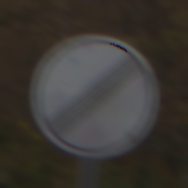
Verkehrszeichen: EndeSaemtlicherBegrenzungen
Umgebung: Outdoor, Nature
Tageszeit: Midday
Wetter: Overcast
Licht: Natural
Jahreszeit: Autumn
Kontrast: LowContrast